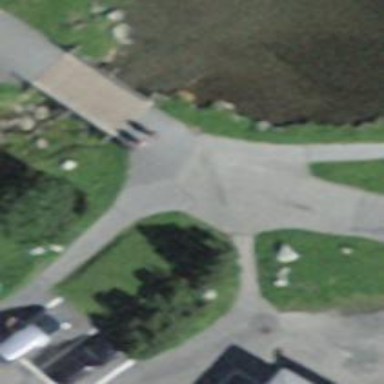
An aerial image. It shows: Classic hike path with asphalt surface.